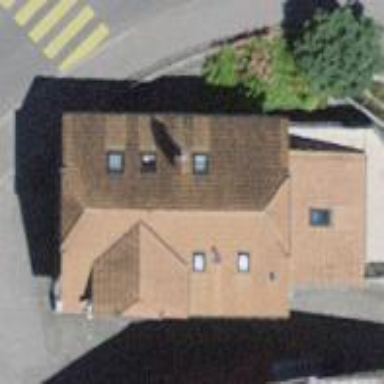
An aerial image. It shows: Residential building with half-hipped roof shape.